Current action and preconditions to check: trajectory_clear

Your task: For each precondition in the list above, predict whether it will hold at this action.

Consider the current scene as observed from the mobile robot's camera, and analyze the predicted future states of all dynamic agents (e.g., people, animals, vehicles, or any moving entities) within the NEXT SECOND.

IMPORTANT: Only answer "very likely" if you are absolutely certain—based on strong, clear evidence—that a dynamic agent will violate the precondition in the predicted future state. Do NOT answer "very likely" for unlikely, ambiguous, or low-probability risks.

Ask yourself for each precondition: Is there a high probability, with clear and convincing evidence, that the predicted future states of any dynamic agent will interfere with the predicted future state of the currently executing action within the NEXT SECOND, causing that precondition to fail?

Assess the risk level based on these predictions. Use "likely" or "very likely" if motions create a clear risk of interference.

Use "neutral" or "improbable" if agents are nearby but their predicted paths are clearly diverging or non-conflicting.

Failure Risk Categories: "very improbable", "improbable", "neutral", "likely", "very likely"

Answer Format: Output ONLY the probability_of_failure value from these categories: "very improbable", "improbable", "neutral", "likely", "very likely"

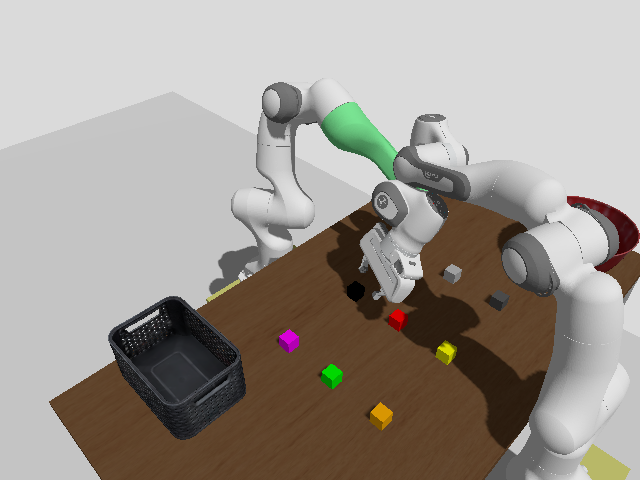

Answer: improbable